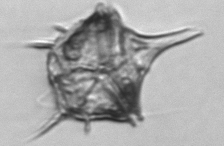
Label: Amylax